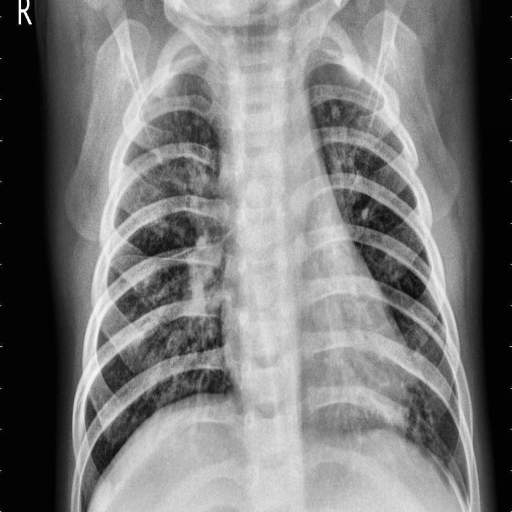
Finding: PNEUMONIA